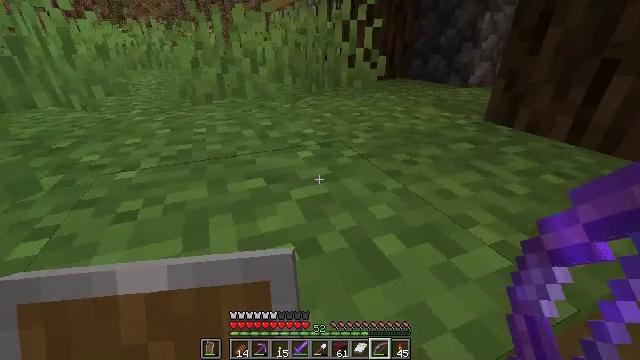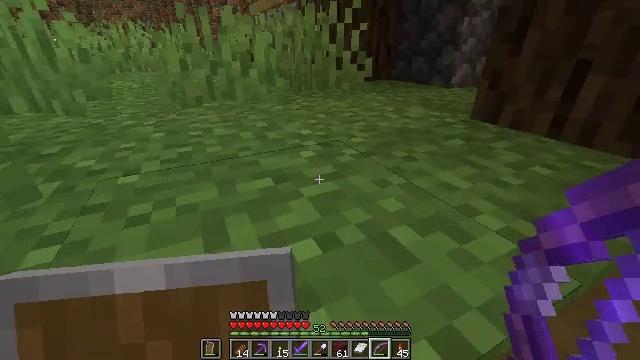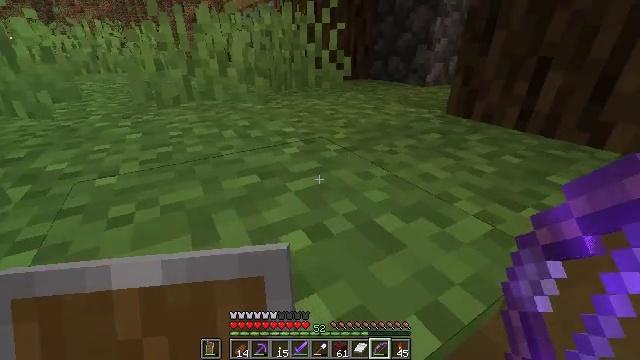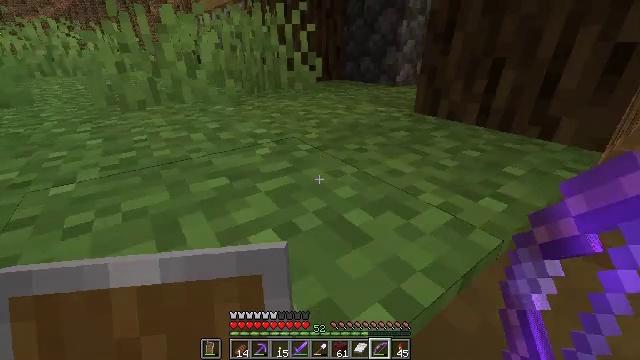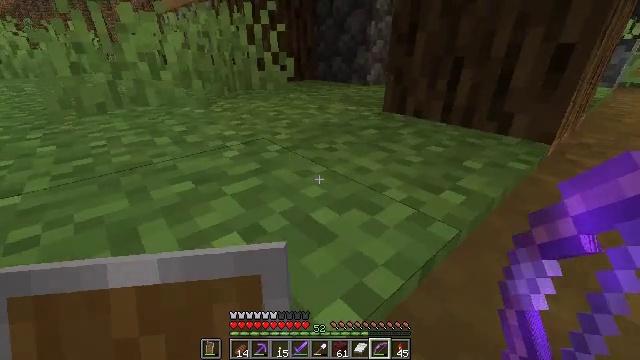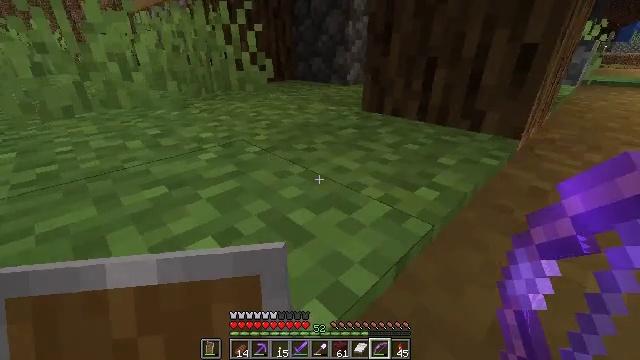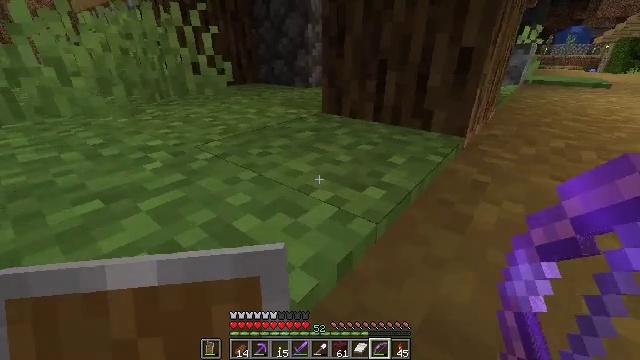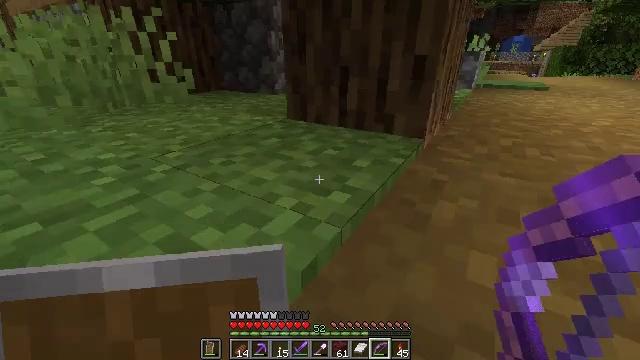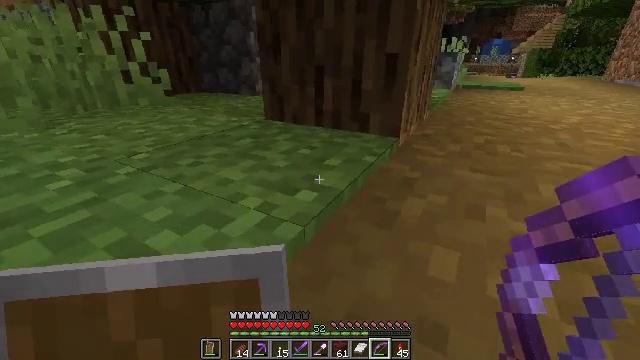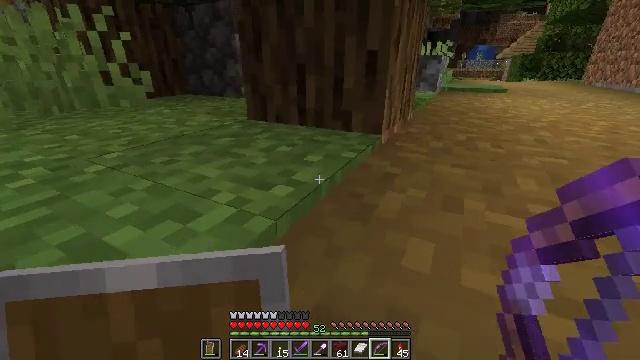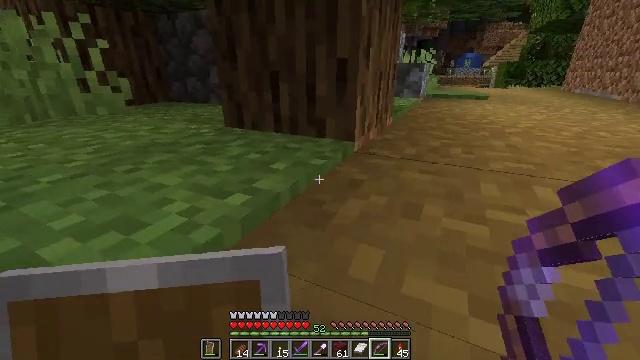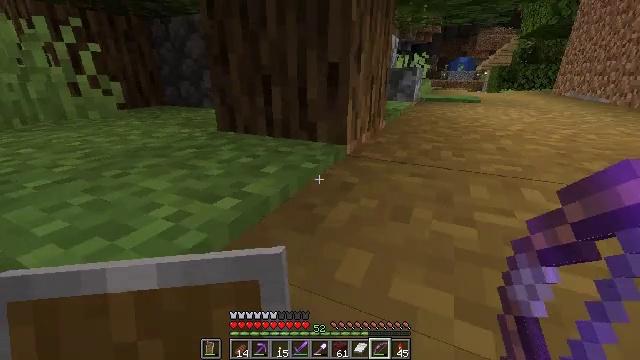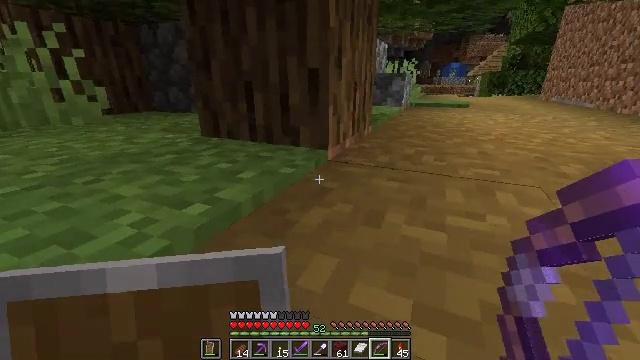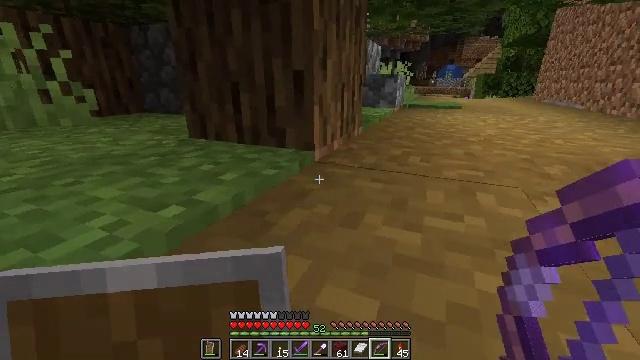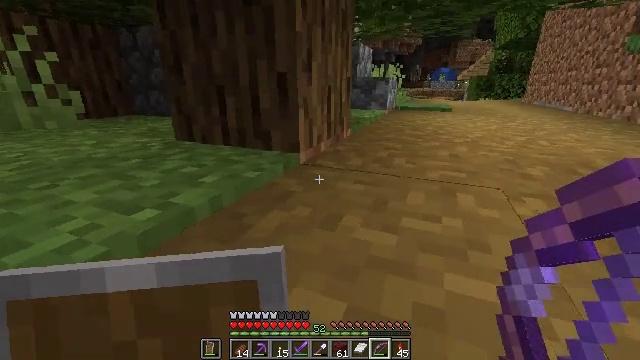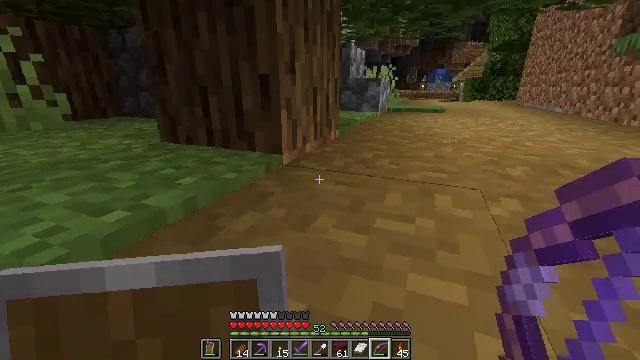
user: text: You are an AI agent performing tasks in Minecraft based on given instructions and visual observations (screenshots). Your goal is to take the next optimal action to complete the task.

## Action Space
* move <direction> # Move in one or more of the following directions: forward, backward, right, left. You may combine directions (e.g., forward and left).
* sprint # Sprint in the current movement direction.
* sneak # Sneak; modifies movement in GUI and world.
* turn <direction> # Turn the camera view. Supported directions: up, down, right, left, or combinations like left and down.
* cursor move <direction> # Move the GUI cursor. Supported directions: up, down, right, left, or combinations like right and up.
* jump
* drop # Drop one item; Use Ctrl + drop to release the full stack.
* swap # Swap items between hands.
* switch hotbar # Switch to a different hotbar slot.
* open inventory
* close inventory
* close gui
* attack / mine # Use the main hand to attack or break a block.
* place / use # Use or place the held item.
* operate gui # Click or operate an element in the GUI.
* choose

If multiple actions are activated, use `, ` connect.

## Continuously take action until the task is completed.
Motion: motion action
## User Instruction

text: Mine the bell from its post.
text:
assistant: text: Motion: turn right
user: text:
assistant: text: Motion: move right, turn right
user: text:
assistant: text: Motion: move right, turn right
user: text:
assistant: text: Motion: move right, turn right
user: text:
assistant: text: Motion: move right, turn right
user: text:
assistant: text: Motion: move right, turn right
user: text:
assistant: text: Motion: move right, turn right and up
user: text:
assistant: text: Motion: move right, turn right
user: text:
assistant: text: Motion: move right, turn right and up
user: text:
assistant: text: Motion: move right, turn right and up
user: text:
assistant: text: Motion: move right
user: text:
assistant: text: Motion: move right, turn right and up
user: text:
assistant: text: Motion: move right
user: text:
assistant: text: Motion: move right
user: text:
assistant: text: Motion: move right
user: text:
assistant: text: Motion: move right
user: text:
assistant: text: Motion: move forward and move right
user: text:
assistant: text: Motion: move forward and move right, turn right
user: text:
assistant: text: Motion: move forward and move right
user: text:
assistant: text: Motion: move forward and move right
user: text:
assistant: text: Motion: move forward and move right, turn right and up
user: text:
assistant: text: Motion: move forward and move right
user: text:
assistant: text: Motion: move forward and move right
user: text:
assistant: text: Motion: move forward and move right, turn right and up
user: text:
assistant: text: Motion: move forward and move right, turn up
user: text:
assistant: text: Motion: move forward and move right, turn up
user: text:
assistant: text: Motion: move forward and move right
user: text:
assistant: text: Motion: move forward and move right
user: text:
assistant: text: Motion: move forward and move right
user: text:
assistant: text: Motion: move forward and move right, turn left and up